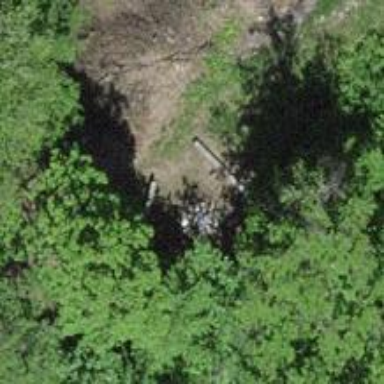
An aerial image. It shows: Bench.